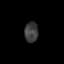
Tissue: skin
Cell type: Epithelial cells
Senescence score: 0.279
Nuclear area (px): 270
Mean DAPI intensity: 61.026